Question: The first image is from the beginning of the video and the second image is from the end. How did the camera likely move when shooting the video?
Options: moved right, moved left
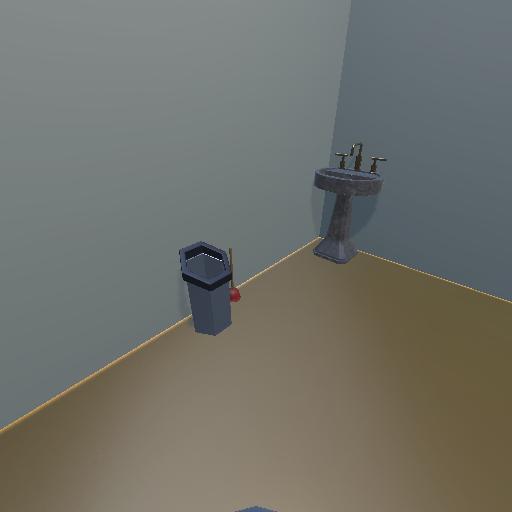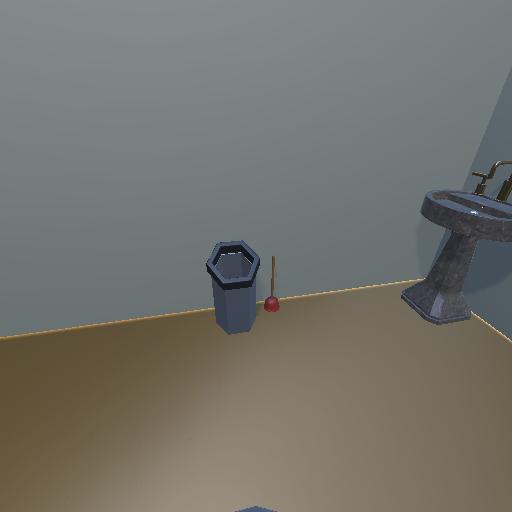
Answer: moved right